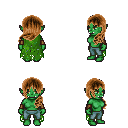
a pixel art fantasy rpg character, female body template, orc, green skin, green tattered cape, teal pants, brown left-swept hairstyle, cloth bracers, four views (front, back, left, right), 2x2 character sprite sheet, small pixel art, hard edges, no anti-aliasing